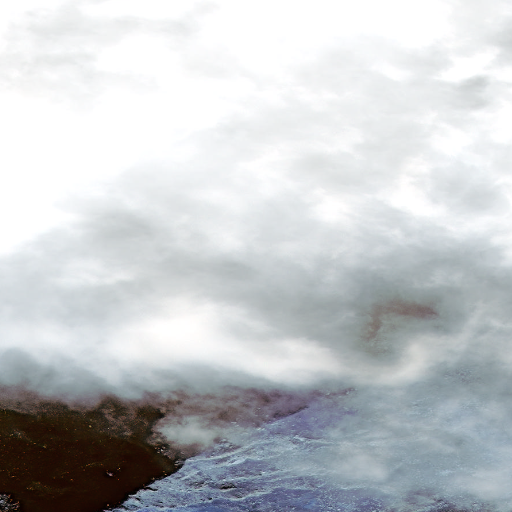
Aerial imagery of mountain in Alaska named Flat Top Peak containing only unknown